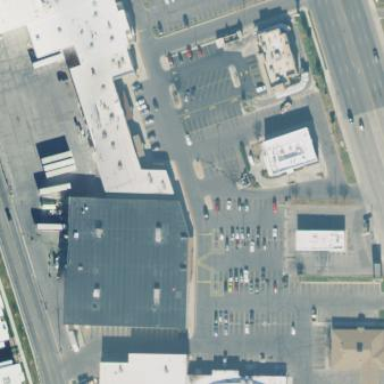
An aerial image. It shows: Retail area.